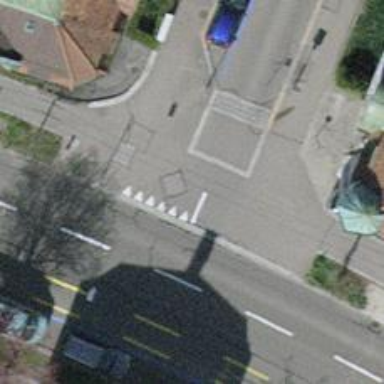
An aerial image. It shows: Unmarked crossing with traffic calming table on the road.